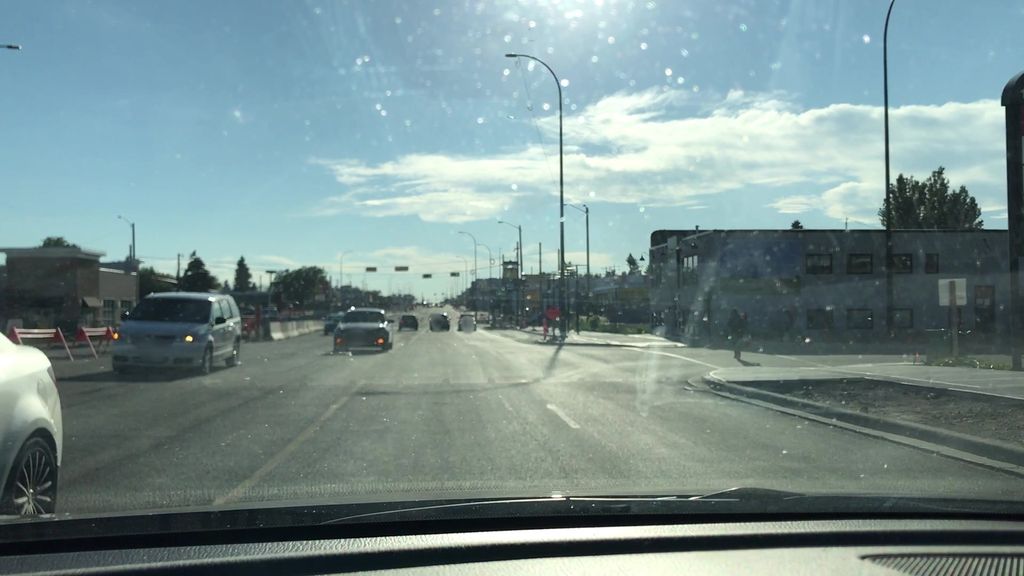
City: calgary